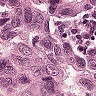
Metastatic tissue present: yes